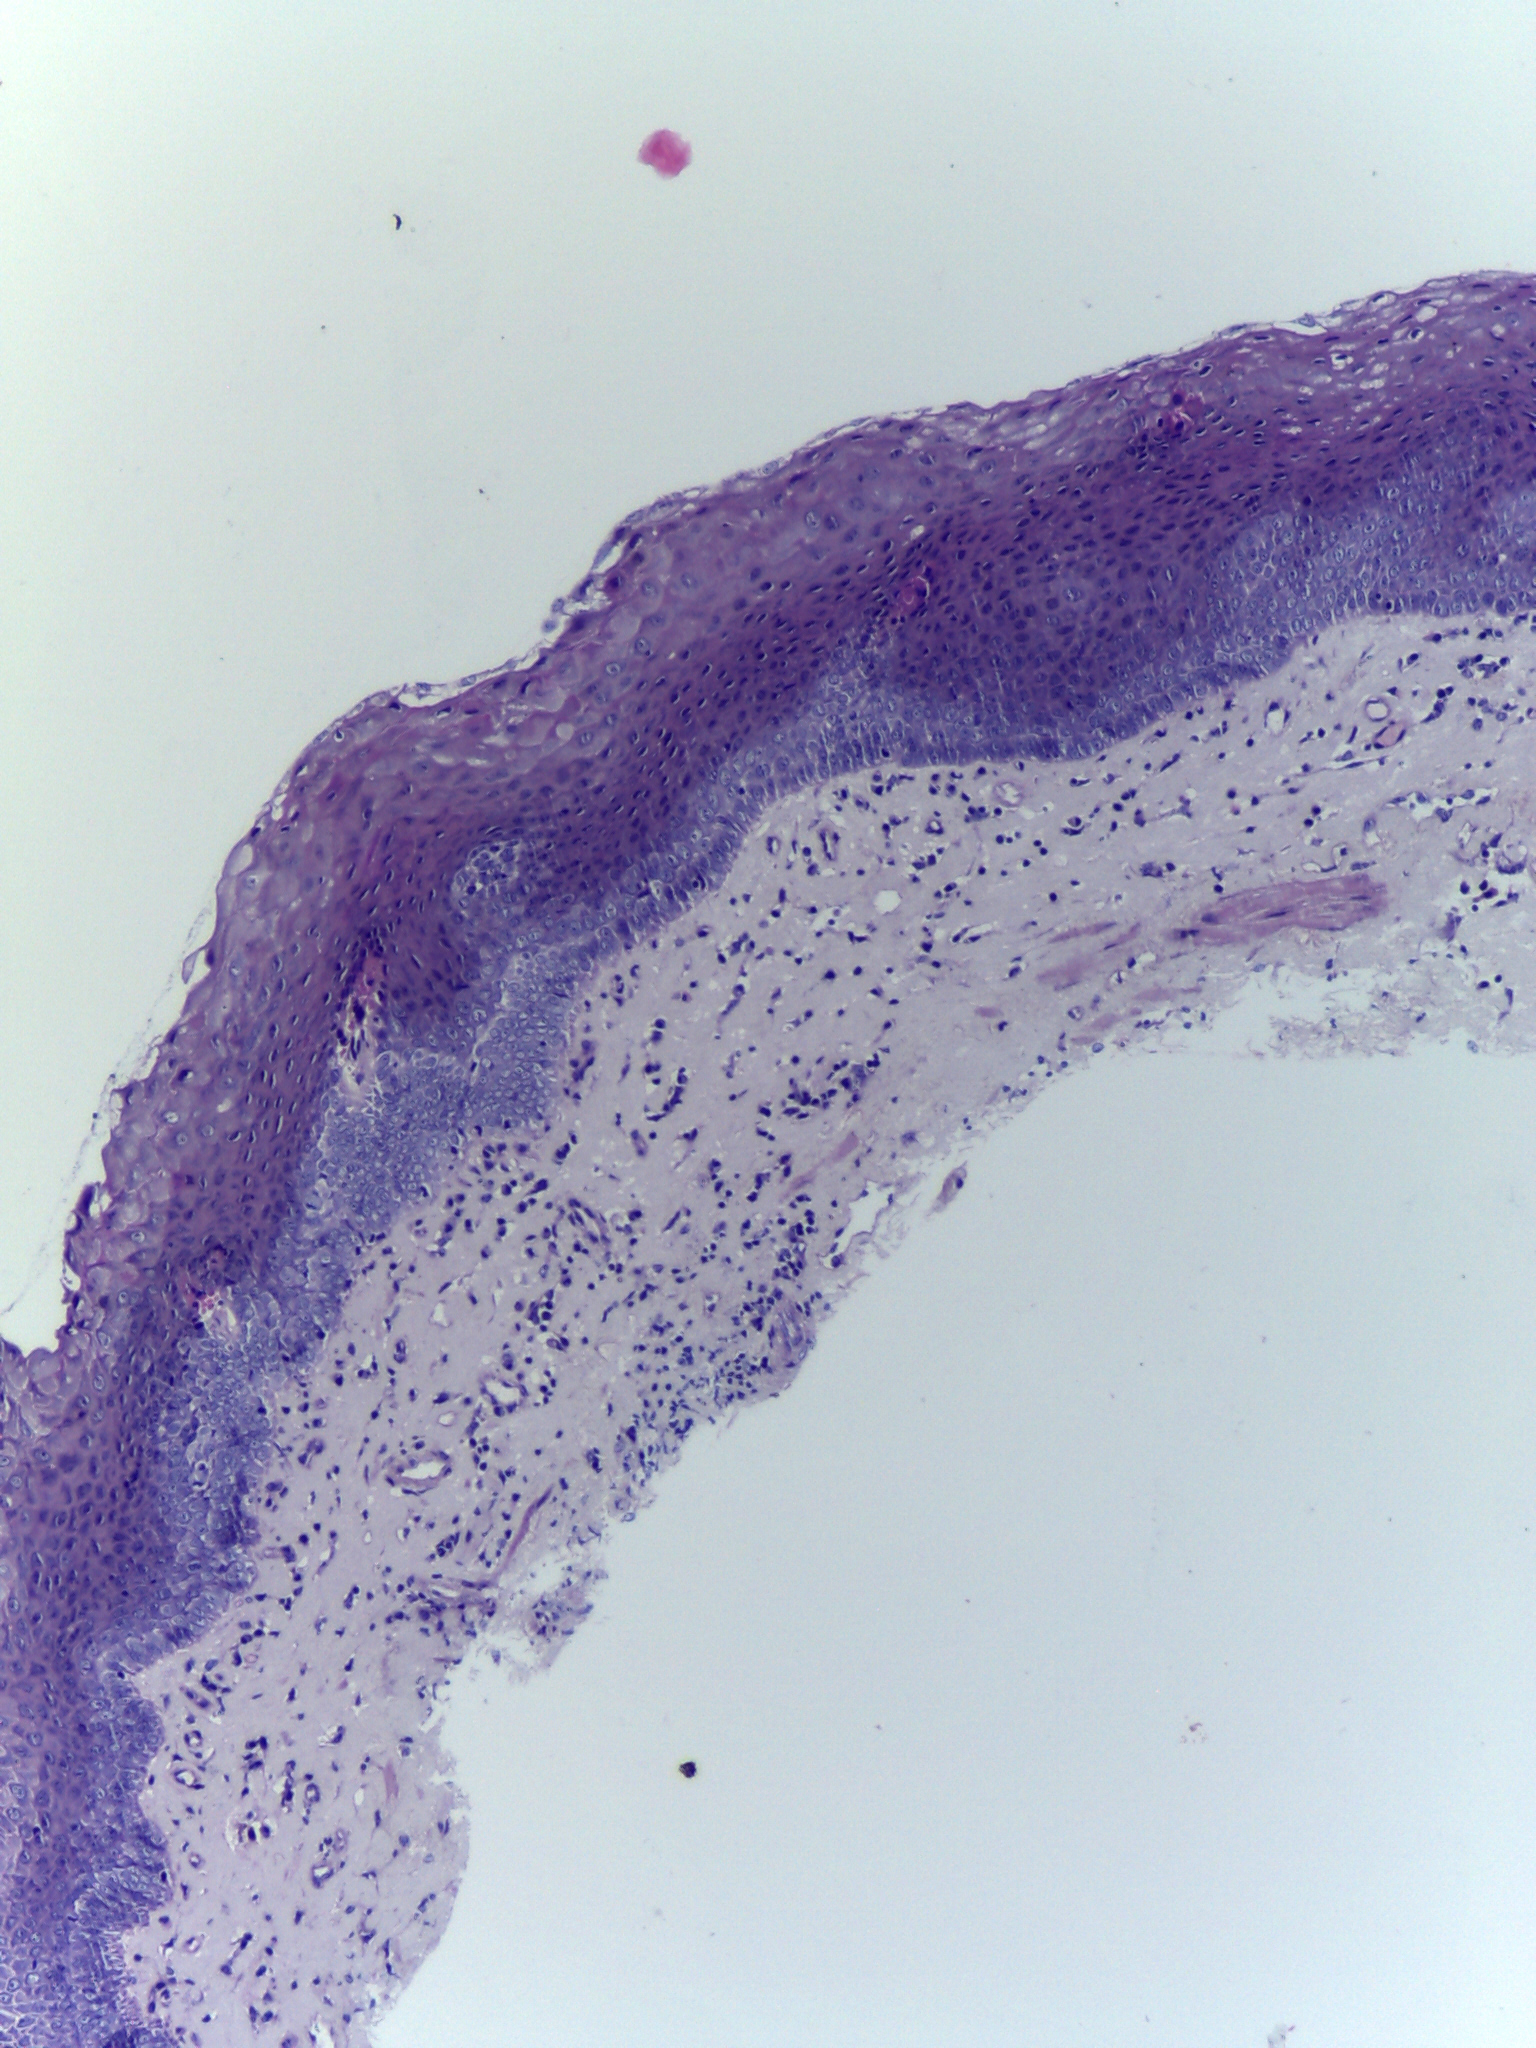
Diagnosis: Normal